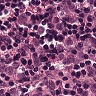
Metastatic tissue present: yes